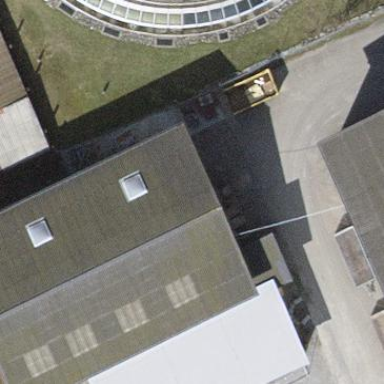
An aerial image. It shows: Commercial building with gabled roof.